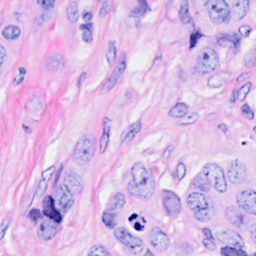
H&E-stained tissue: Breast